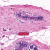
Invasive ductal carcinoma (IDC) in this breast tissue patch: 0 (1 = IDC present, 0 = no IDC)